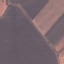
Land use / land cover: AnnualCrop